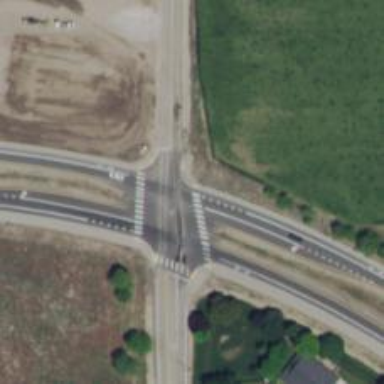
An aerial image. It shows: Marked road crossing.